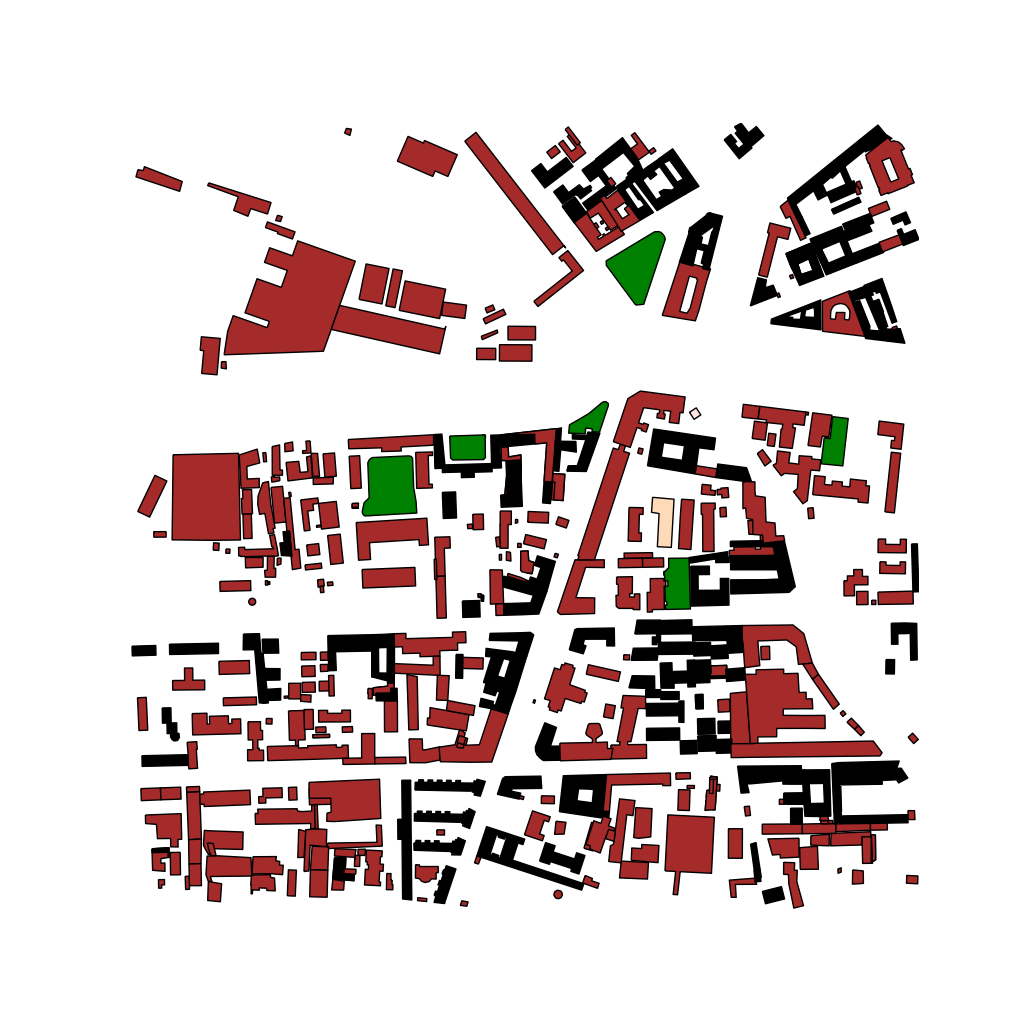
Tags: overhead vector_map, business, industrial, recreation, residential, special, historical, soviet, individual_rise, low_rise, medium_rise, density_1, Building, Facility, Gas, Hospital, Park, 1.0 km²